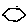
Label: hexagon